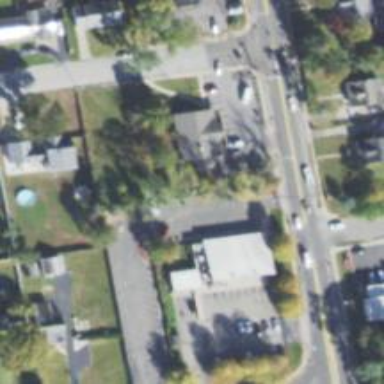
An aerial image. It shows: Post office.